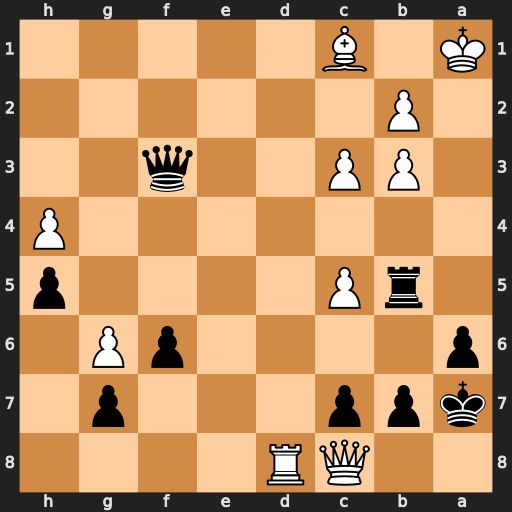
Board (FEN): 2QR4/kpp3p1/p4pP1/1rP4p/7P/1PP2q2/1P6/K1B5
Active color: b
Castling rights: -
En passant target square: -
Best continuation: Ra5+ Kb1 Qe4+ Rd3 Qxd3#